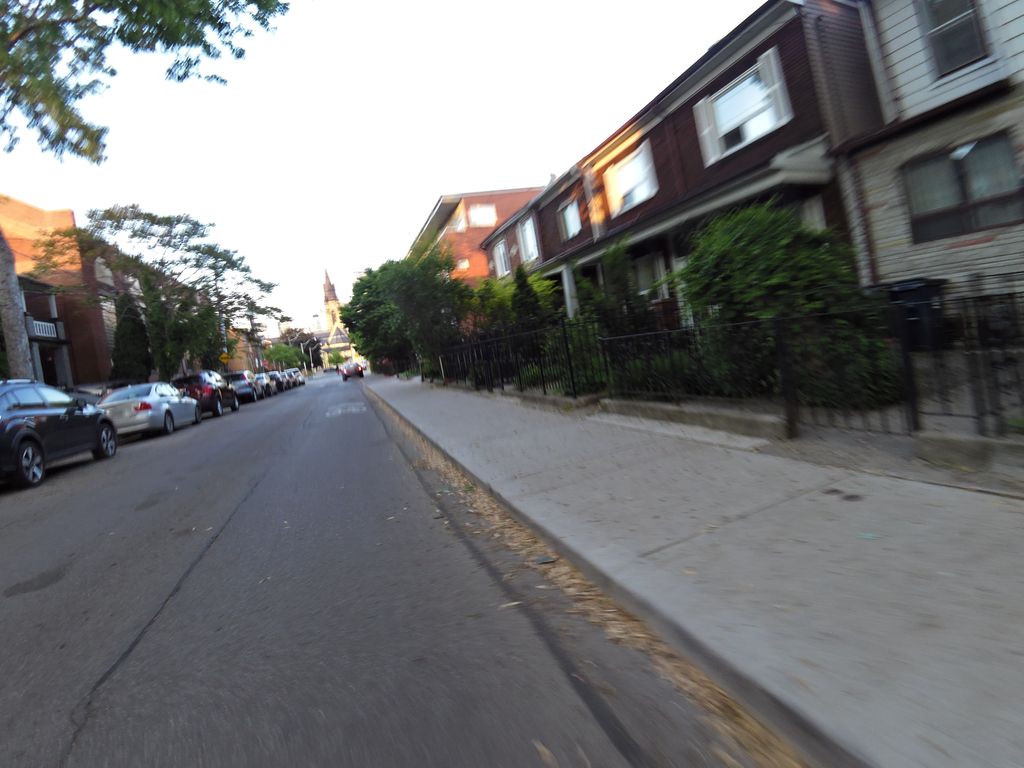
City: toronto